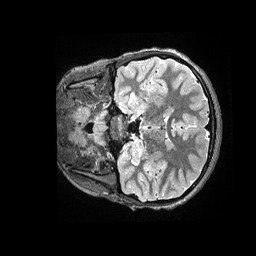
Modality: T2w
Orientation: coronal
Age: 10
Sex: male
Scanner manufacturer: siemens
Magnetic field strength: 3 T
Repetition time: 3.2 s
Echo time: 0.564 s